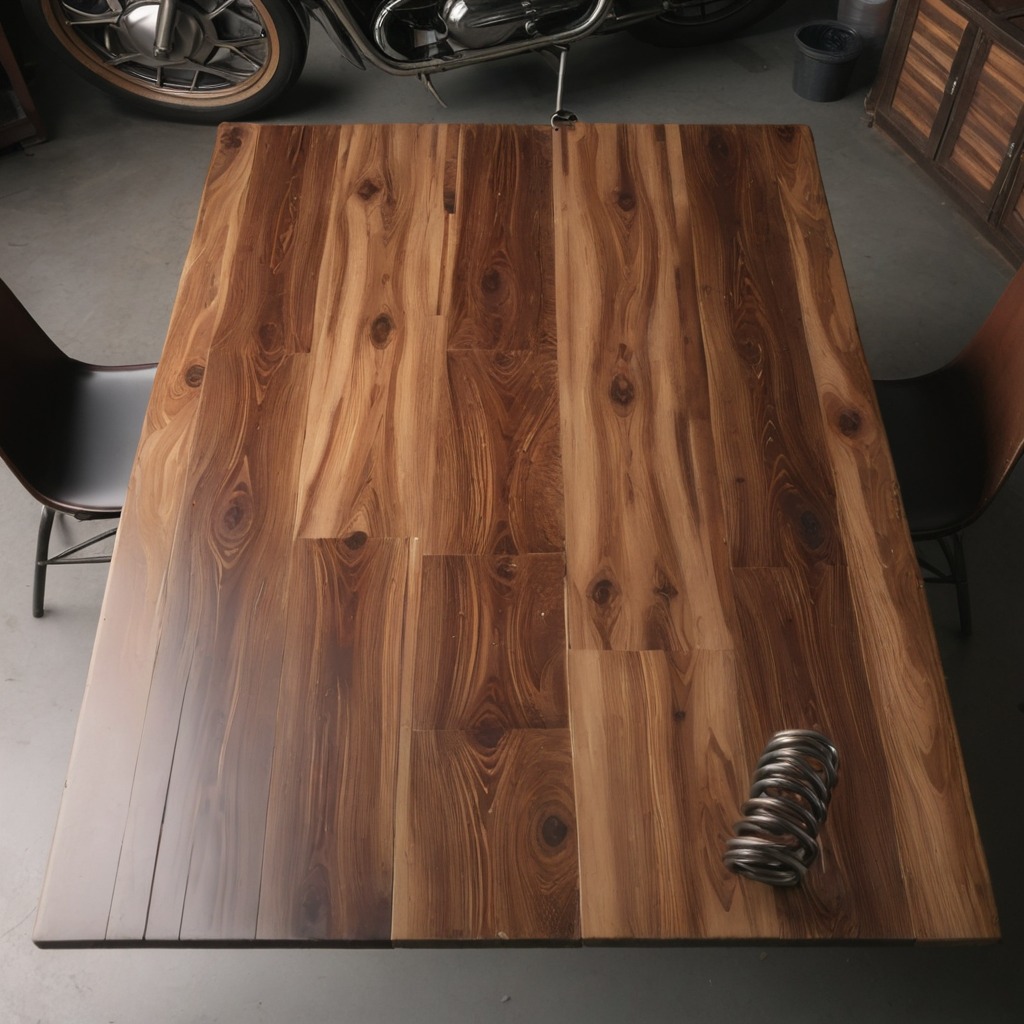
A coiled metal spring is lying on the wooden table.